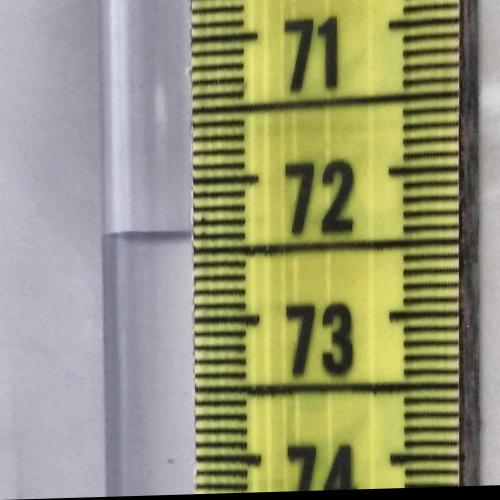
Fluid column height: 72.4 cm